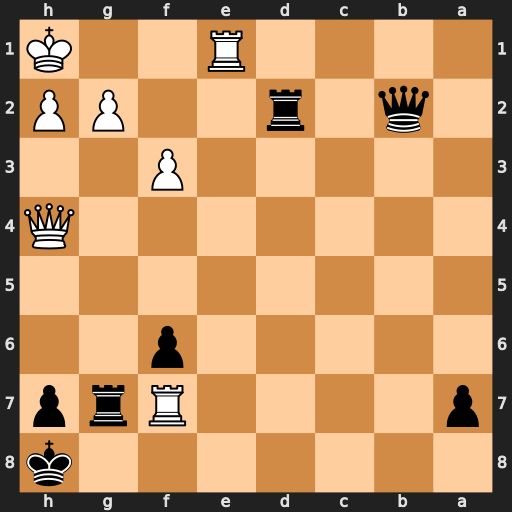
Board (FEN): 7k/p4Rrp/5p2/8/7Q/5P2/1q1r2PP/4R2K
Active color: b
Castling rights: -
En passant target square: -
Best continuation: Rxf7 Re8+ Rf8 Rxf8+ Kg7 Rf7+ Kxf7